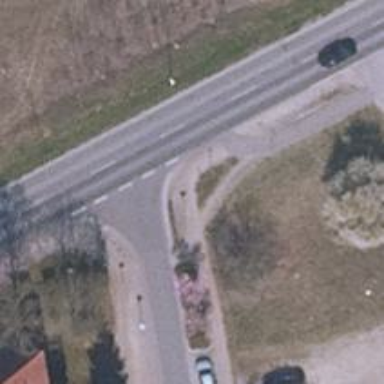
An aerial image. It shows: Residential road with sidewalks on both sides.